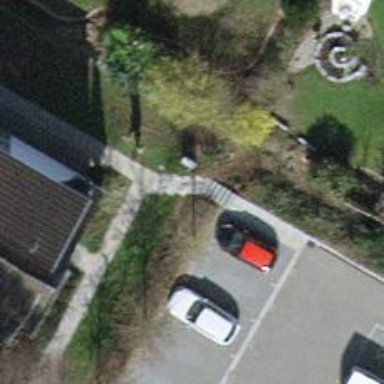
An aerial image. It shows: Road with steps.